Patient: sex F, age 43
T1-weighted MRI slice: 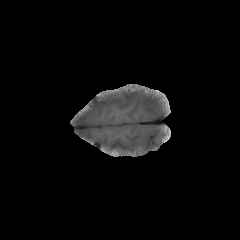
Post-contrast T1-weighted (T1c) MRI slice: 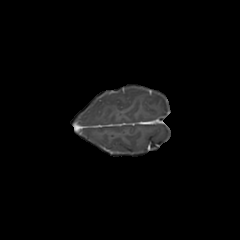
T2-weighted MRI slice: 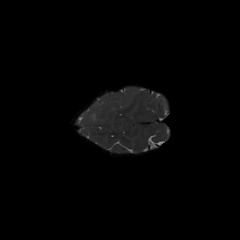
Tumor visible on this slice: no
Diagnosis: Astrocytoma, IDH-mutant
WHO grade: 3